Chest X-ray. View position: PA
Patient age: 51
Patient sex: F
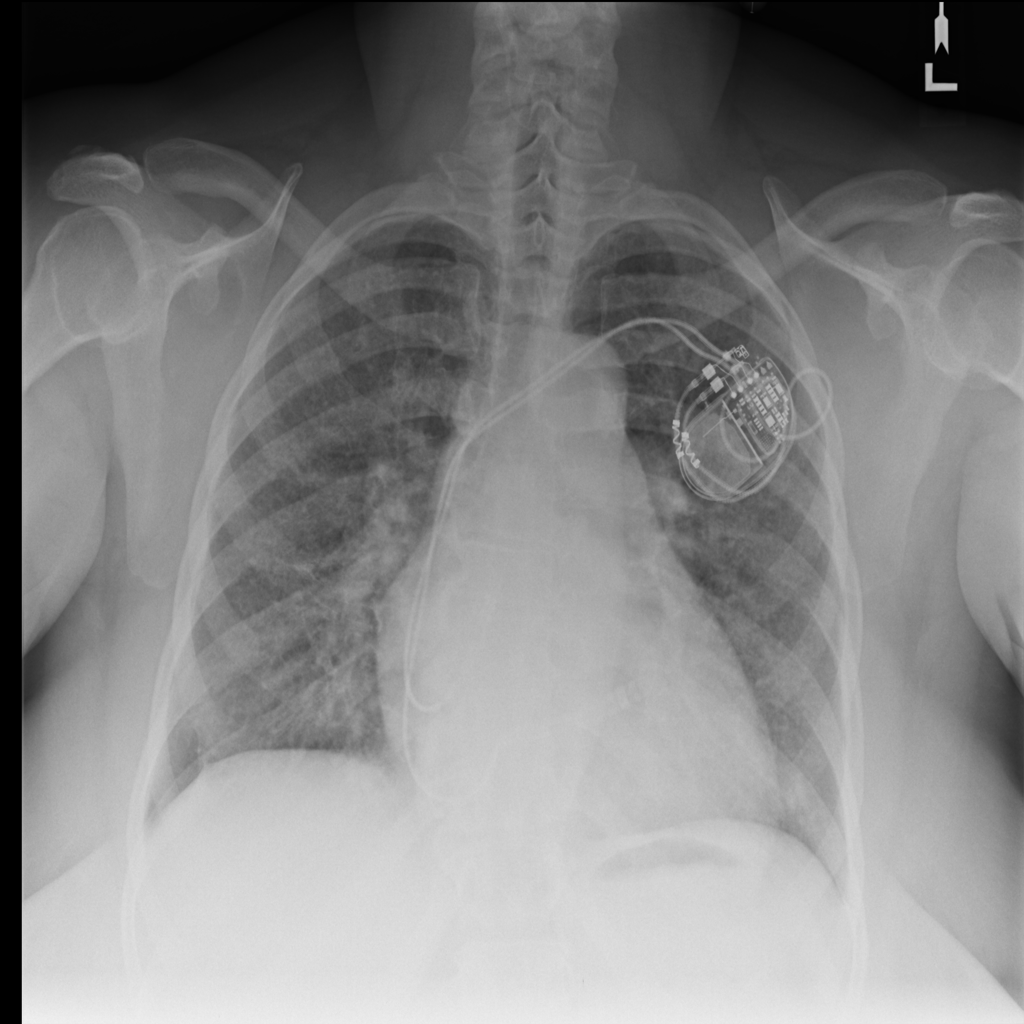
Finding: Pneumothorax